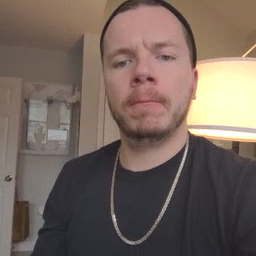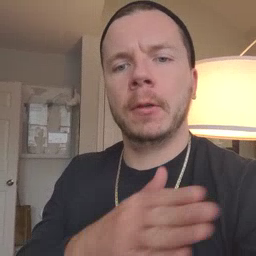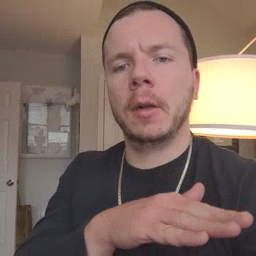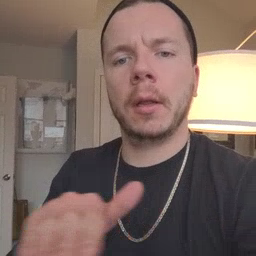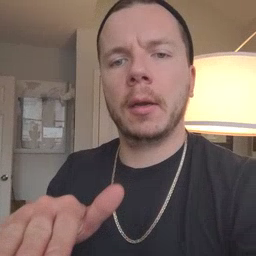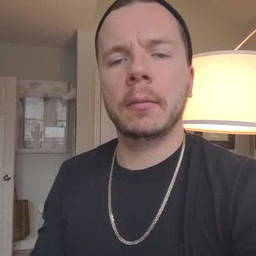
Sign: clean